Question: At present, I generate a figure using the following script
'''
dat <- matrix(runif(1000*99),99,1000)
dat <- rbind(rep(0.1,1000),dat)
out <- cmdscale(dist(dat),k = 2)
plot(out)
points(out[1,1],out[1,2],col = "red")
'''

Based on the above figure, I want to connect that red point with other points, how to do that?
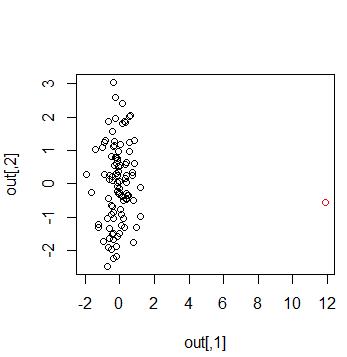
Answer: If you want to connect all the points to that red point, you could try...
'''
segments(out[1,1],out[1,2],out[,1],out[,2])
'''

Adjusting the order of the printing and the graphical characteristics could make it a little easier to look at too:
'''
dat <- matrix(runif(1000*99),99,1000)
dat <- rbind(rep(0.1,1000),dat)
out <- cmdscale(dist(dat),k = 2)
plot(out,type="n")
segments(out[1,1],out[1,2],out[,1],out[,2],col="#cccccc")
points(out,col="black",pch=20)
points(out[1,1],out[1,2],col = "red",pch=20)
'''